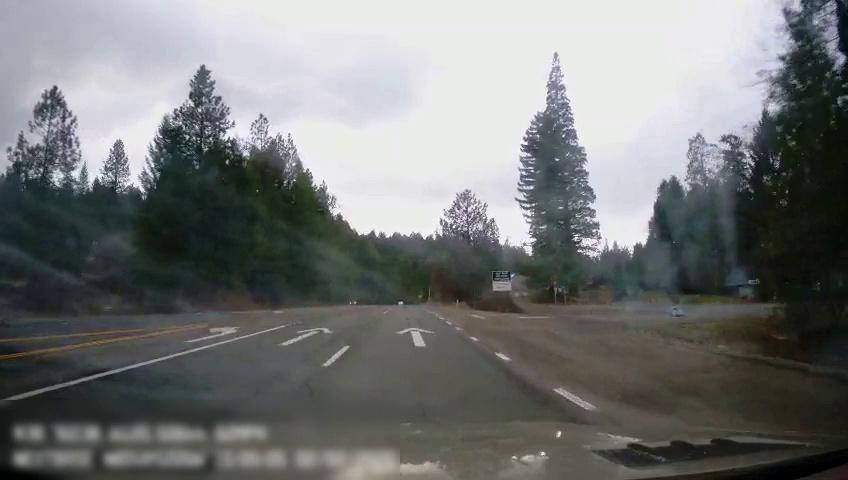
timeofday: Day
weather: Cloudy
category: Drivable Space
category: Lanes | Opposite Lane
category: Lanes | Opposite Lane
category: Lanes | Opposite Lane
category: Lanes | Alternate Lane
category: Lanes | Current Lane
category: Lanes | Current Lane
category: Traffic | Signs
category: Traffic | Signs